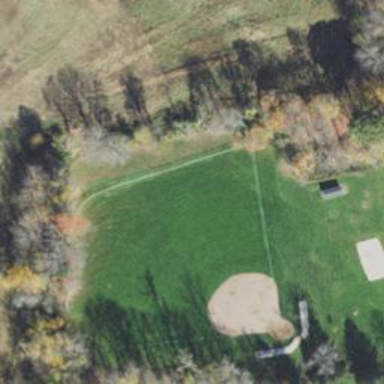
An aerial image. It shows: Baseball pitch for leisure and sports activities.